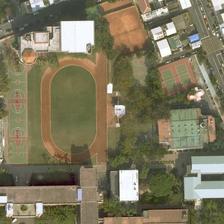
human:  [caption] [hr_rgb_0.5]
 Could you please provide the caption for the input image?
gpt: it is a sports park in the bustling block, which includes football fields, basketball courts and tennis courts .

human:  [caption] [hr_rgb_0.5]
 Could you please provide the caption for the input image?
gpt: a playground with several basketball fields is surrounded many trees and buildings .

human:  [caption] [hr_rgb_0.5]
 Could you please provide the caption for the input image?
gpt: many buildings and some green trees are around a playground with three basketball fields next to it .

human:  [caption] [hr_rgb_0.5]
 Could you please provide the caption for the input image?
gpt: a playground with basketball fields next to it is surrounded by many buildings .

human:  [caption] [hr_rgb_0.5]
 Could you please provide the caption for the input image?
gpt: a playground with basketball fields next to it is surrounded by many buildings .